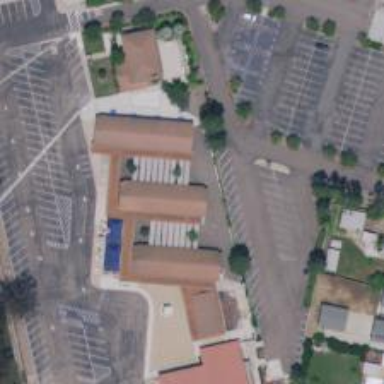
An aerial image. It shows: School.